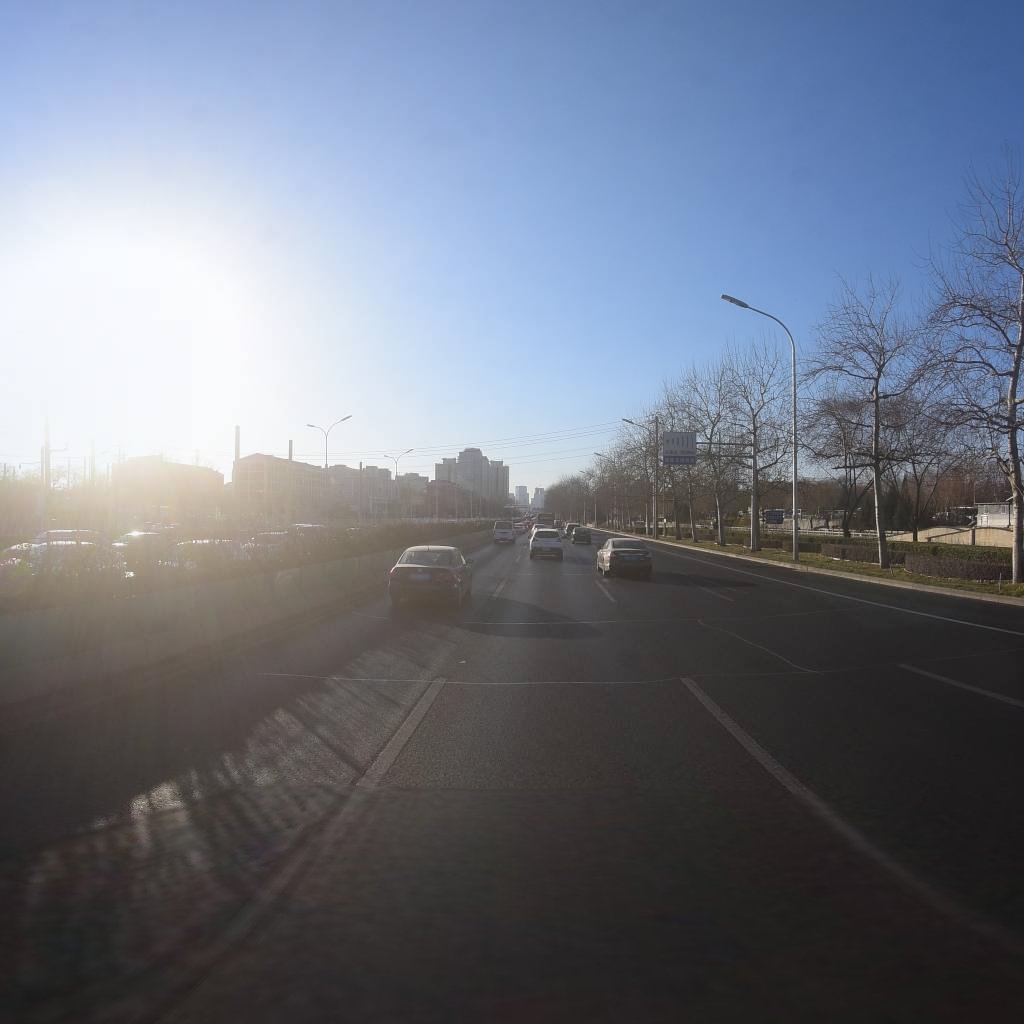
Region: Dongcheng
Road damage annotations: transverse patch, longitudinal patch, transverse patch